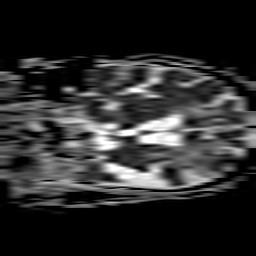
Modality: ADC
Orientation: coronal
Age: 68
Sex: female
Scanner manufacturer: philips
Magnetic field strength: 3 T
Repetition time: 3.084 s
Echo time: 0.076 s